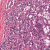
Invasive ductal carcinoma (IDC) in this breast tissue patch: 1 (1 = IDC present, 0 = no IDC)